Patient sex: M
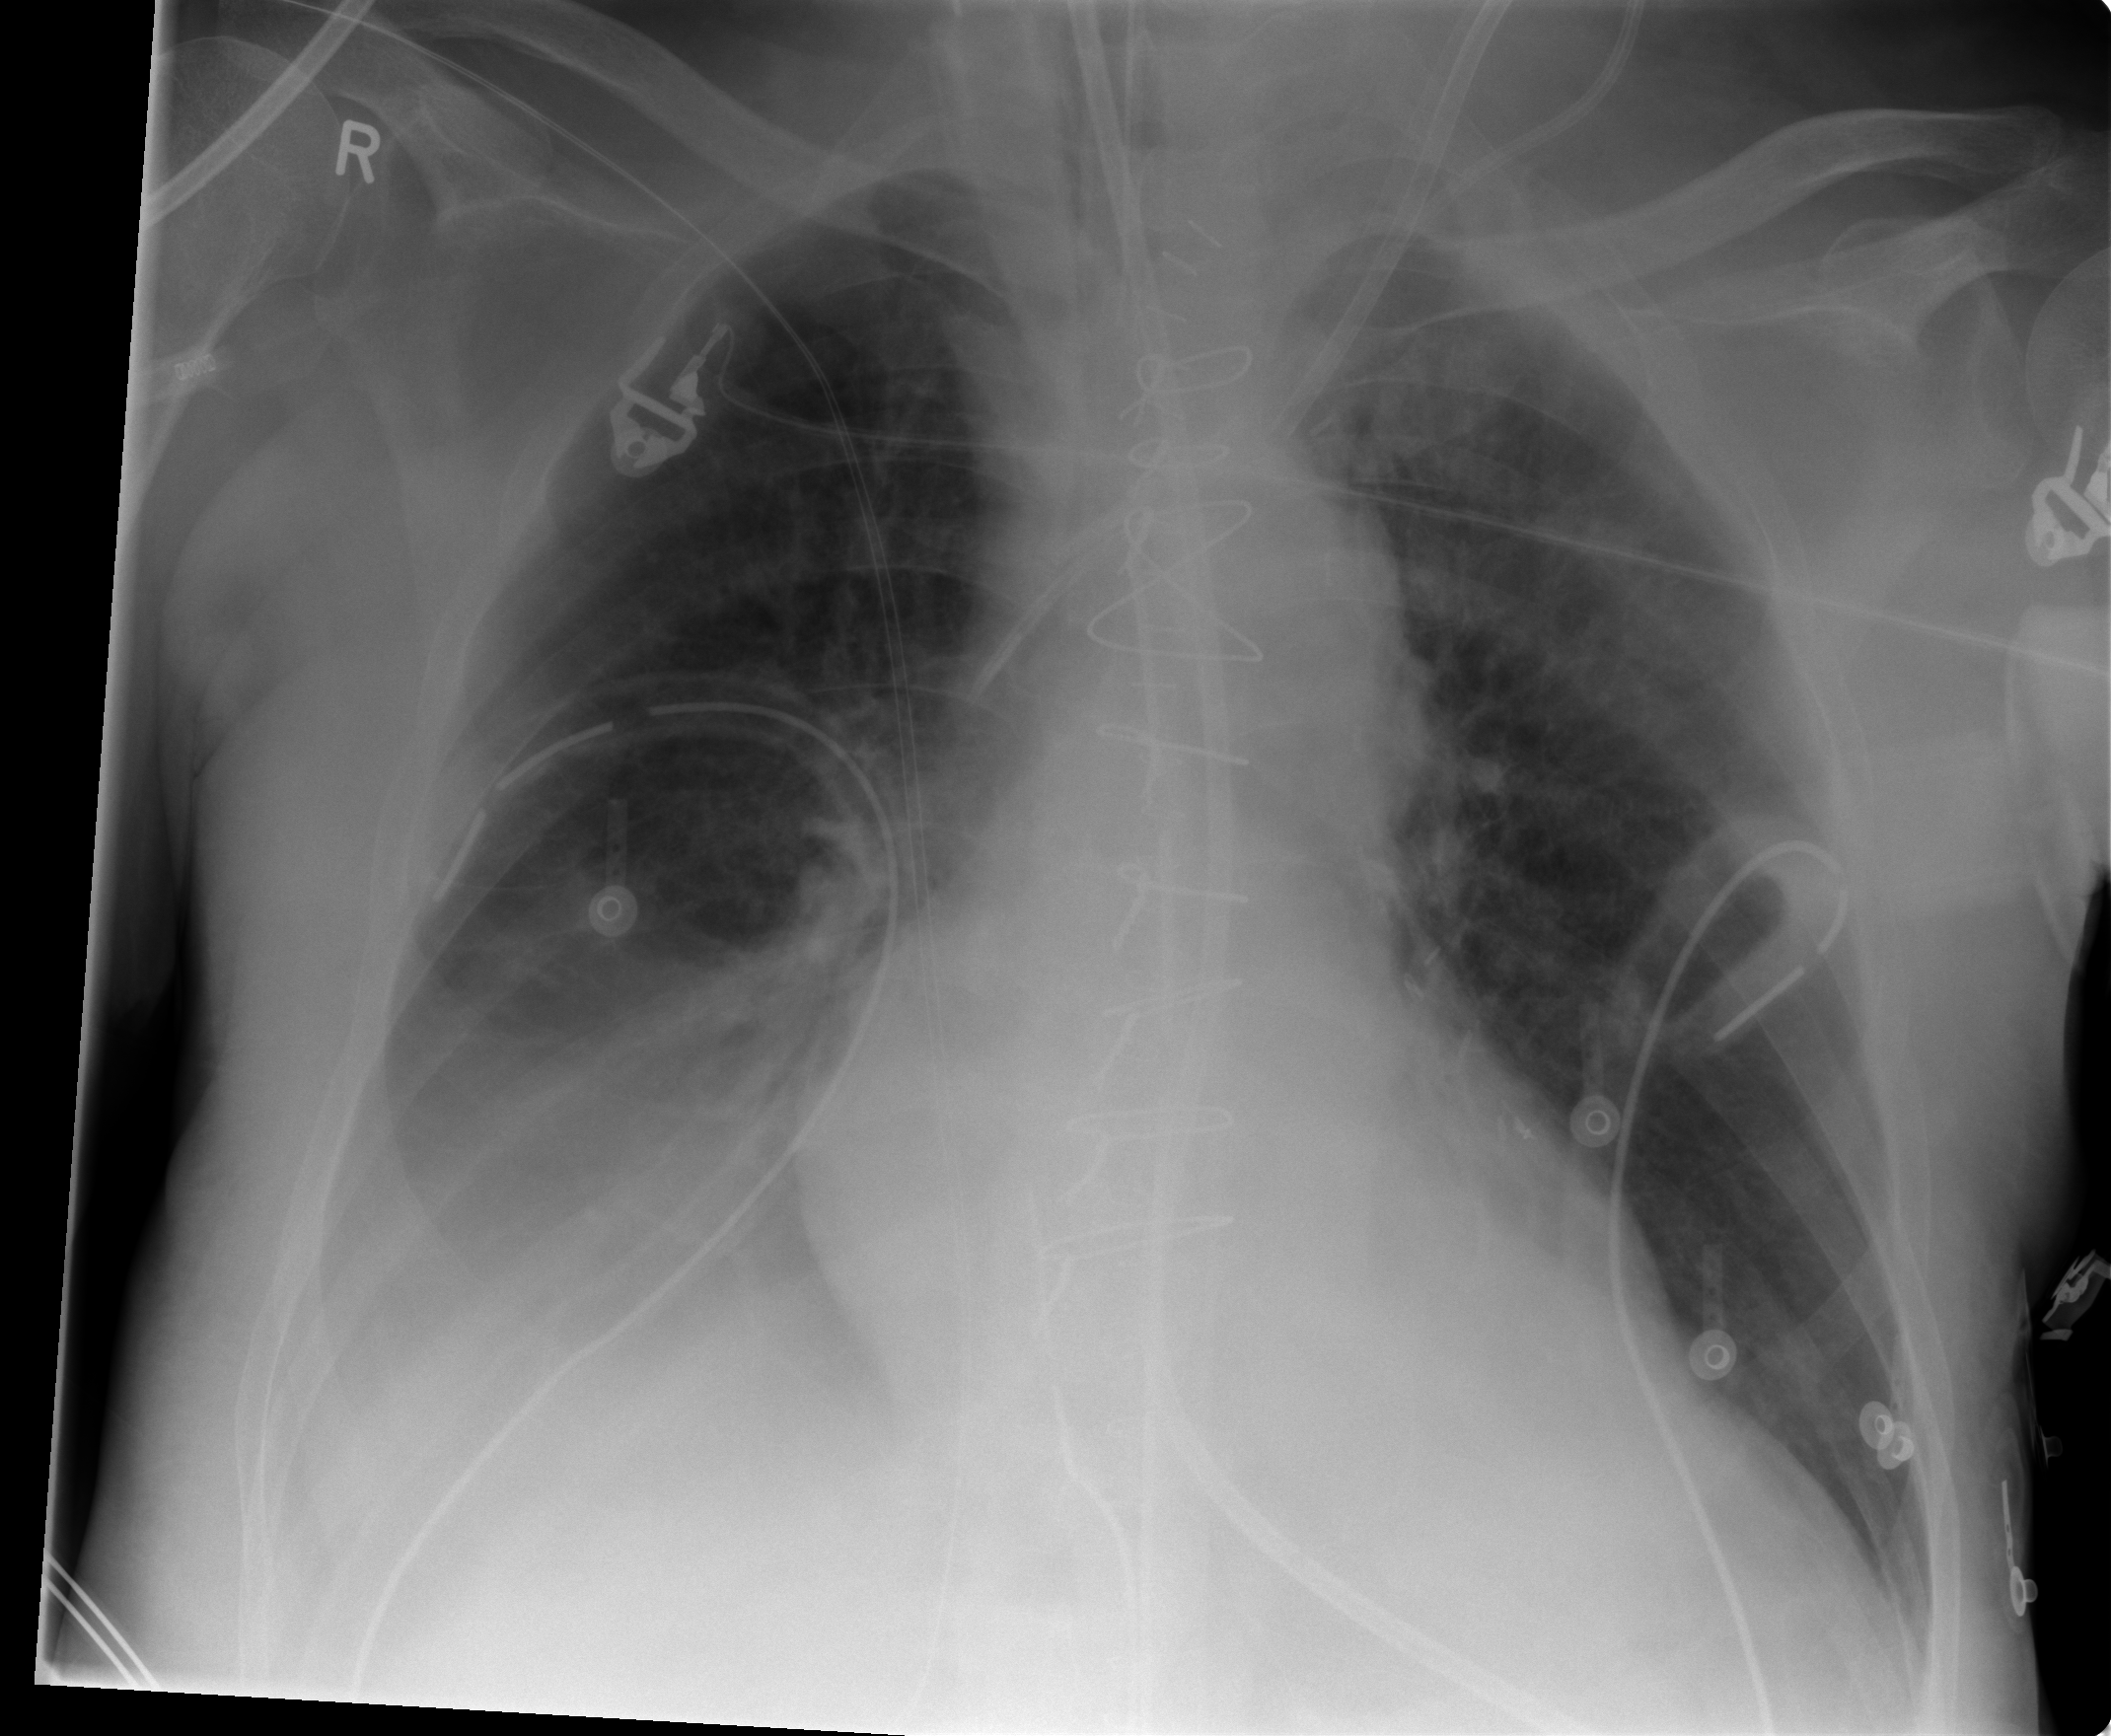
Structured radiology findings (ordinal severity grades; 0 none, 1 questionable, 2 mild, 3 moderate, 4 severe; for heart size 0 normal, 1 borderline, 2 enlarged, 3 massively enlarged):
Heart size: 2
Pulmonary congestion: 2
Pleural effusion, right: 3
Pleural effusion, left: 0
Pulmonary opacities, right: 0
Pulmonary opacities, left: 1
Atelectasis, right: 2
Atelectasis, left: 0